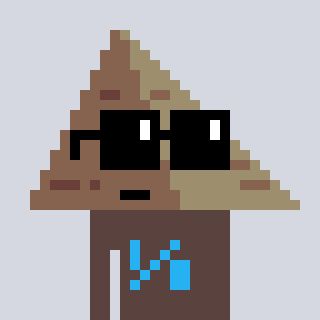
a pixel art character with square black sunglasses, a pyramid-shaped head and a darkbrown-colored body on a cool background